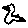
Label: bird